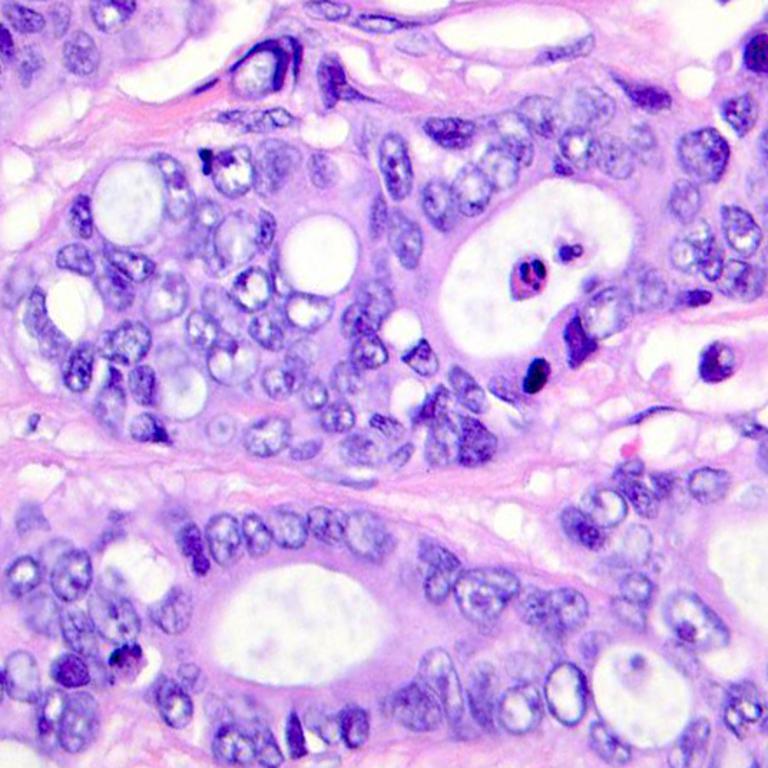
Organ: colon
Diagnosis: adenocarcinomas